Question: I want to get all rooms in our company from active directory and for this I am using the 'DirectoryEntry' and the 'DirectorySearcher' classes. I need a filter that gets the right data but I don't know how I build the filter to search for the rooms.
Here is the attribute I need to filter by:

Here is my code:
'''
public static DataTable GetRooms(string domaincontroller)
{
DataTable list = new DataTable();
string filter = "(&(objectClass=user)(objectCategory=user)(|(telephoneNumber=*)(mail=*)))";
//....
return list;
}
'''
I need only the filter. The rest I know :(
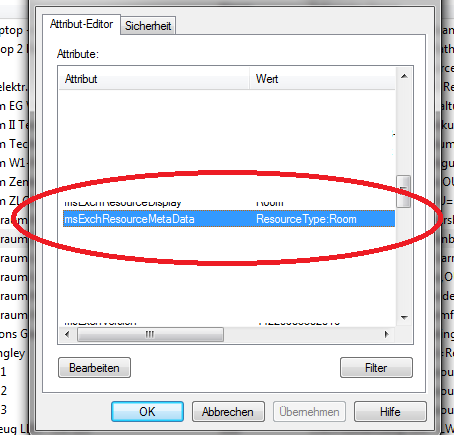
Answer: The filter you have there will give you every user with a telephone number or an email address.
If you are looking for rooms with a phone number or email address, just add in '(msExchResourceMetaData=ResourceType:Room)':
'''
string filter = "(&(objectClass=user)(objectCategory=user)(msExchResourceMetaData=ResourceType:Room)(|(telephoneNumber=*)(mail=*)))";
'''
If you want all rooms regardless of whether they have a telephone number or email address (which I'm guessing you do), then drop the unnecessary conditions:
'''
string filter = "(&(objectClass=user)(objectCategory=user)(msExchResourceMetaData=ResourceType:Room))";
'''
Note: make sure you're wrapping everything you can in 'using' blocks when working with Active Directory, or you'll wind up with memory leaks.